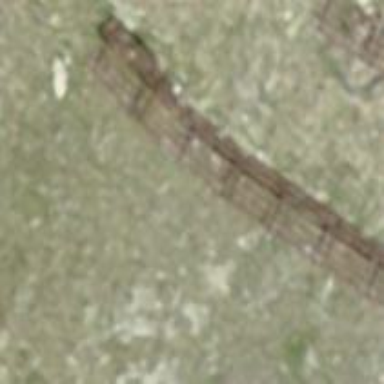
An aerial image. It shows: Snow fence.